Field crop: tomato
Growth stage: 1
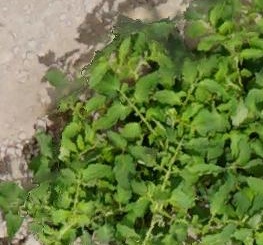
Species: tomato